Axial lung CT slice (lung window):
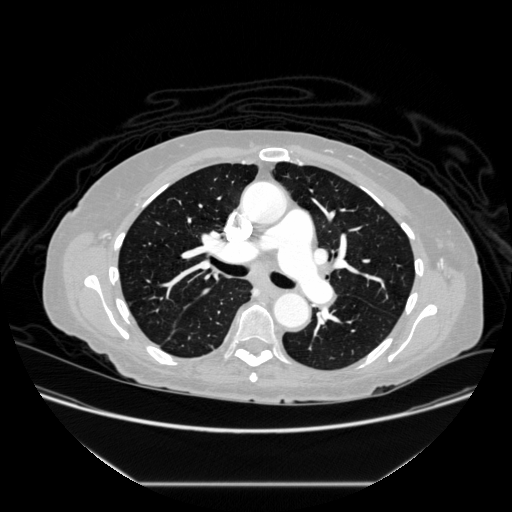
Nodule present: no